Question: I am making a tic-tac-toe applet. When I draw the x's, the x and y coordinates are flipped.
'''
private byte[][] board = new byte[][] {{0, -1, -1},
{-1, -1, -1},
{0, 0, -1}};
'''
where 0's are x's, 1's are o's, and -1's are blank produces on screen

My code is
'''
private int boardSize = getWidth() < getHeight() ? getWidth():getHeight();
@Override
public void paint(Graphics gr) {
Graphics2D g = (Graphics2D)gr;
g.setColor(Color.BLACK);
boardSize = getWidth() < getHeight() ? getWidth():getHeight();
g.setStroke(new BasicStroke(boardSize/72));
g.drawLine(boardSize/3, 0, boardSize/3, boardSize);
g.drawLine(2*boardSize/3, 0, 2*boardSize/3, boardSize);
g.drawLine(0, boardSize/3, boardSize, boardSize/3);
g.drawLine(0, 2*boardSize/3, boardSize, 2*boardSize/3);
g.setStroke(new BasicStroke(boardSize/144));
for(byte x = 0; x < 3; x++) for(byte y = 0; y < 3; y++) if(board[x][y] == 0) drawX(g, x, y);
else if(board[x][y] == 1) drawO(g, x, y);
}
private void drawX(Graphics2D g, byte x, byte y) {
Stroke s = g.getStroke();
g.setStroke(new BasicStroke(boardSize/72));
g.drawLine(x*boardSize/3+boardSize/36, y*boardSize/3+boardSize/36, (x+1)*boardSize/3-boardSize/36, (y+1)*boardSize/3-boardSize/36);
g.setStroke(s);
}
'''
'drawO' is not yet implemneted. I don't understand why the coordiantes are flipped.
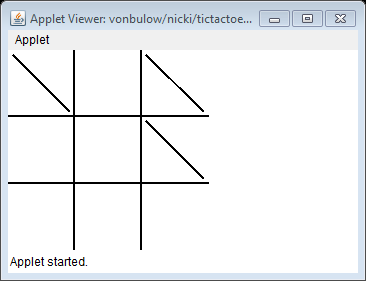
Answer: You should replace 'board[x][y]' with 'board[y][x]' since the first index represents the blocks so when 'x=0' the vector coming out of the matrix is '{0,-1,-1}'
if you don't want to change 'x' with 'y',
you can switch 'for' loops
first loop the 'y' and then loop the 'x'
first solution would look like this:
'''
for(byte x = 0; x < 3; x++) for(byte y = 0; y < 3; y++) if(board[y][x] == 0) drawX(g, x, y);
else if(board[y][x] == 1) drawO(g, x, y);
'''
the second solution would look like this
'''
for(byte y = 0; y < 3; y++) for(byte x = 0; x < 3; x++) if(board[x][y] == 0) drawX(g, x, y);
else if(board[x][y] == 1) drawO(g, x, y);
'''